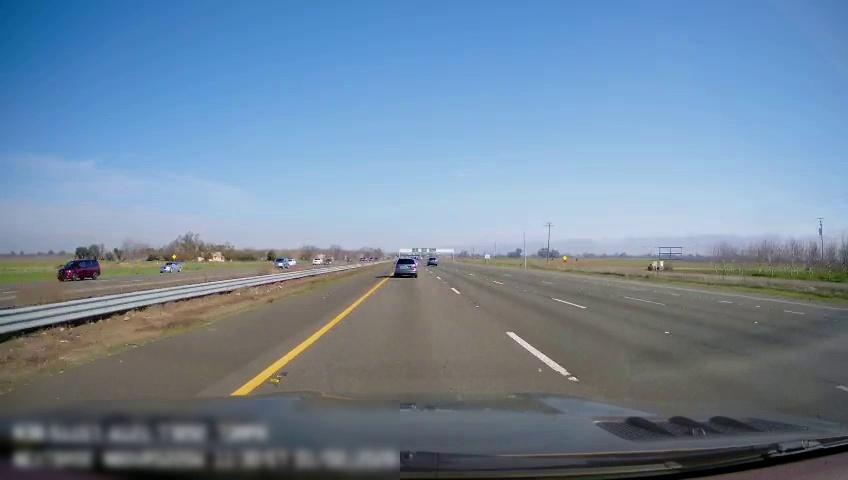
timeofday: Day
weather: Sunny
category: Drivable Space
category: Drivable Space
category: Vehicles | SUV
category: Vehicles | SUV
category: Vehicles | SUV
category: Vehicles | SUV
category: Vehicles | Car
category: Vehicles | SUV
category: Vehicles | SUV
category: Lanes | Current Lane
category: Lanes | Current Lane
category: Lanes | Alternate Lane
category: Lanes | Alternate Lane
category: Lanes | Alternate Lane
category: Lanes | Alternate Lane
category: Lanes | Opposite Lane
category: Lanes | Opposite Lane